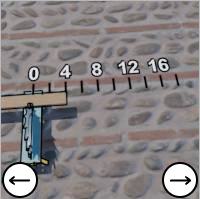
Task: length
Answer: 4
First scale value: 4.0